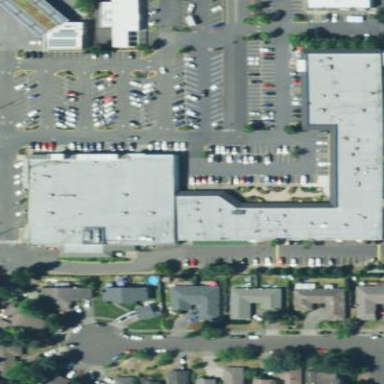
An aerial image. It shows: Supermarket building.